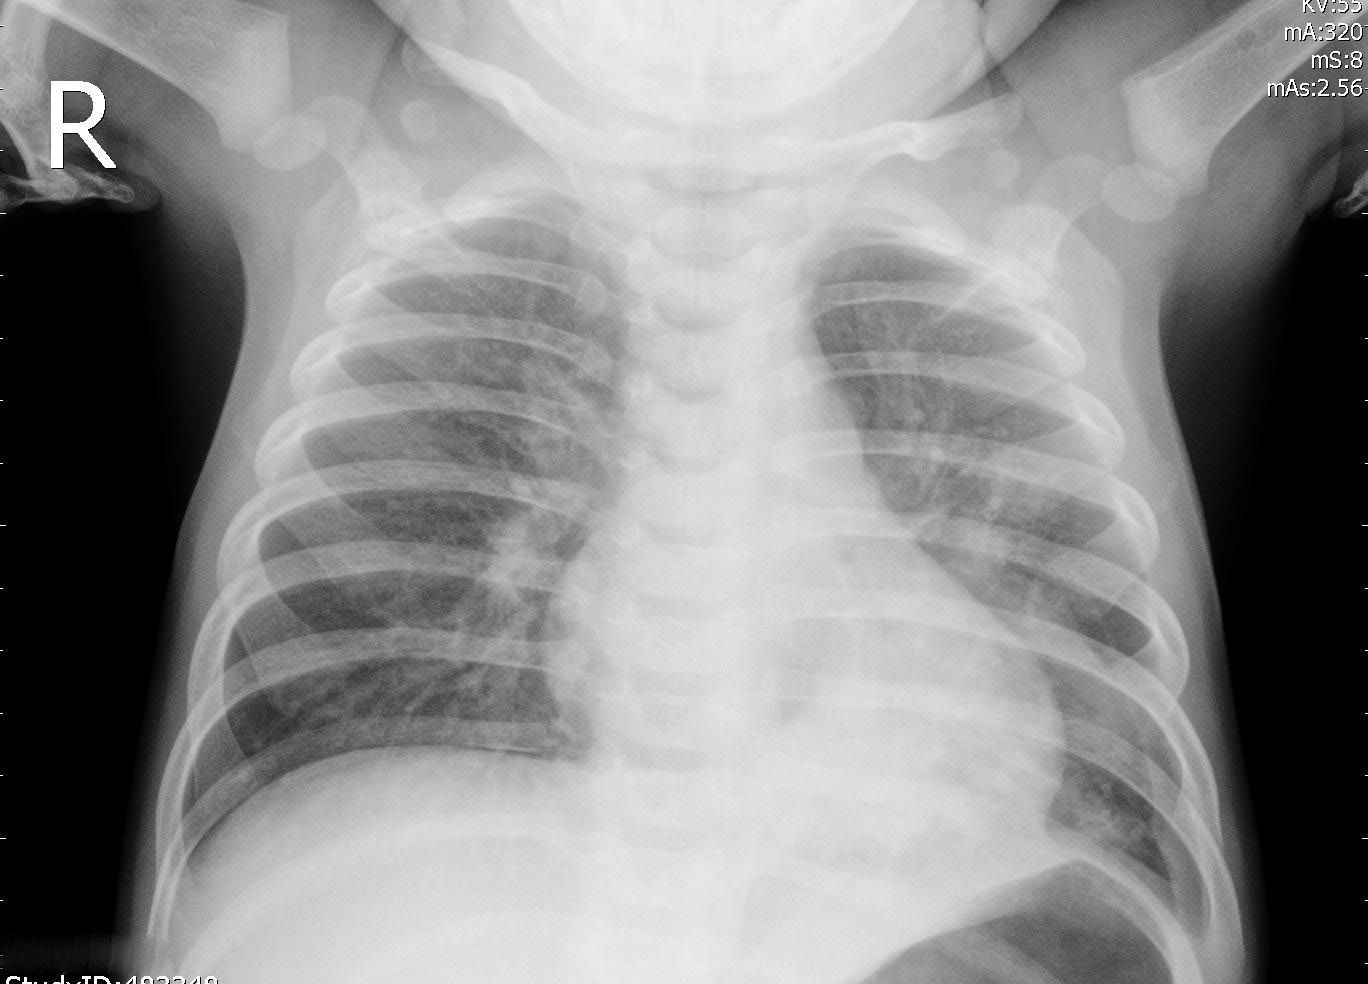
Diagnosis: PNEUMONIA